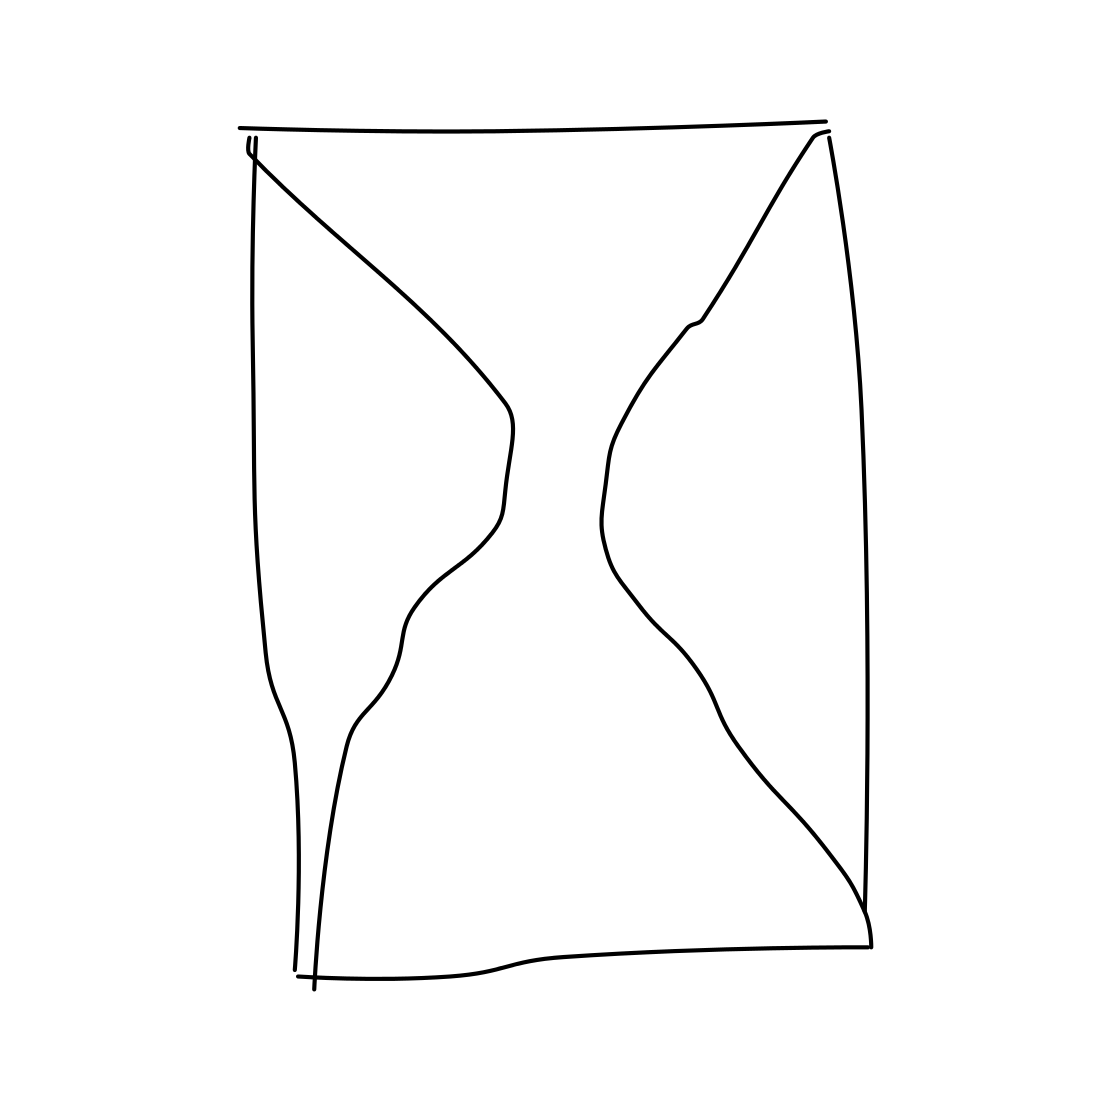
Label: hourglass